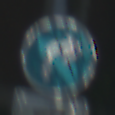
Verkehrszeichen: VorgeschriebeneFahrtrichtungRechts
Zusatzzeichen unten: MehrspurigeFahrzeugeFrei8
Umgebung: Outdoor, Suburban
Tageszeit: Midday
Wetter: Clear
Licht: Natural
Jahreszeit: NotSpecified
Kontrast: HighContrast